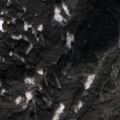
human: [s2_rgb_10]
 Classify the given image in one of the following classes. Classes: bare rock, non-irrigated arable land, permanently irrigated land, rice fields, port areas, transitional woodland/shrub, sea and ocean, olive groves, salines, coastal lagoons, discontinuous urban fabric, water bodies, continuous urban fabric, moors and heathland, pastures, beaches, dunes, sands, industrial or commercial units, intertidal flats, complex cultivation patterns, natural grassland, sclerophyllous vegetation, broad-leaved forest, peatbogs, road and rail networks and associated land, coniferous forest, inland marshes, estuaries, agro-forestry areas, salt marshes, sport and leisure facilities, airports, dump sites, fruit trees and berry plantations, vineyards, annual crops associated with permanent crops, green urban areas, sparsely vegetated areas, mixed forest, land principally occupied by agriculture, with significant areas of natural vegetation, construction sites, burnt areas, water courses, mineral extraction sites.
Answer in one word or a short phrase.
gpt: coniferous forest